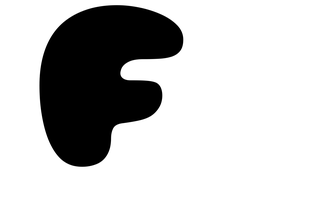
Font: Gluten_Black